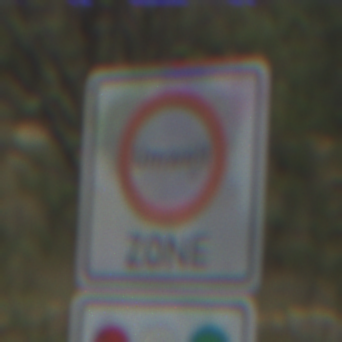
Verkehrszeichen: BeginnUmweltzone
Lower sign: FreistellungVomVerkehrsverbot1
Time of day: Midday
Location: Outdoor (Nature)
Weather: PartlyCloudy
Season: Autumn
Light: Natural